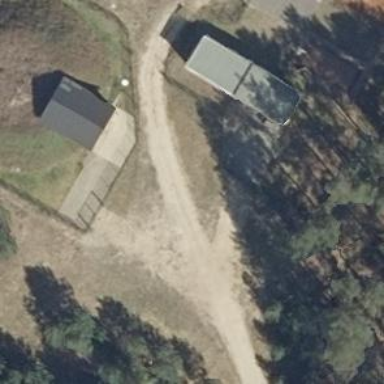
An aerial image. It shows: Gravel track with Grade 3 quality.